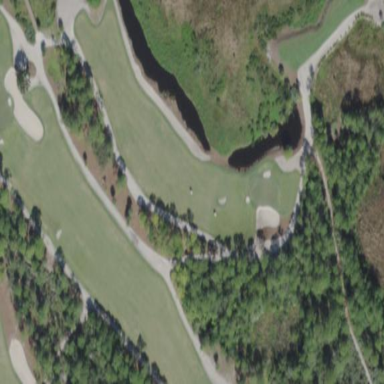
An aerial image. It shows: Golf bunker filled with sandy terrain.